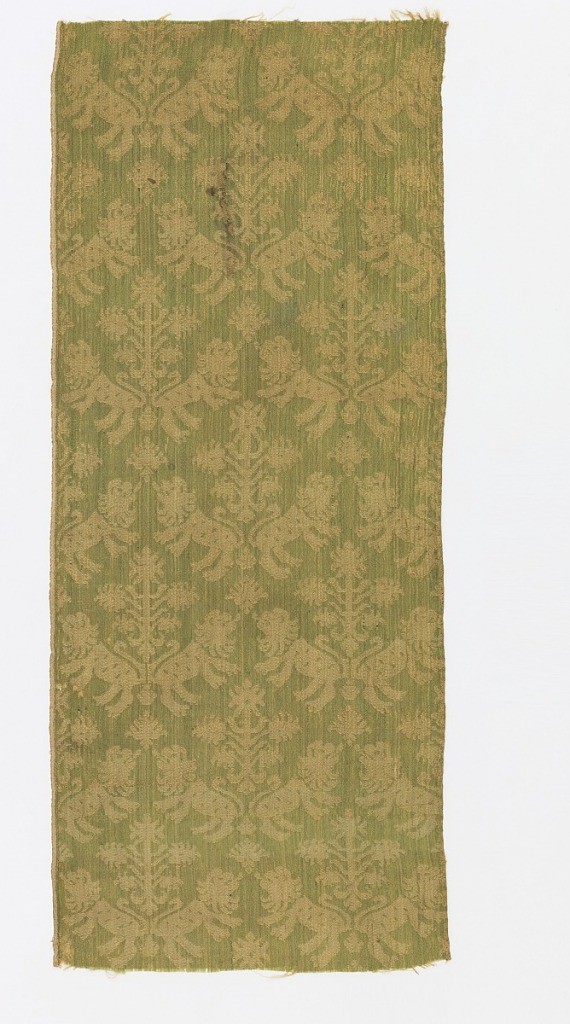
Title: Fragments
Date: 17th century
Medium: silk Technique: 4&1 satin damask
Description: Silhouetted lions forming a grid in green and gold